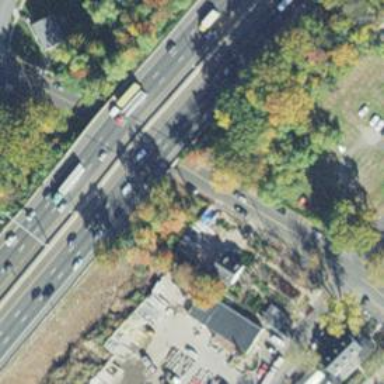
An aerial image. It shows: Asphalt bridge on motorway.